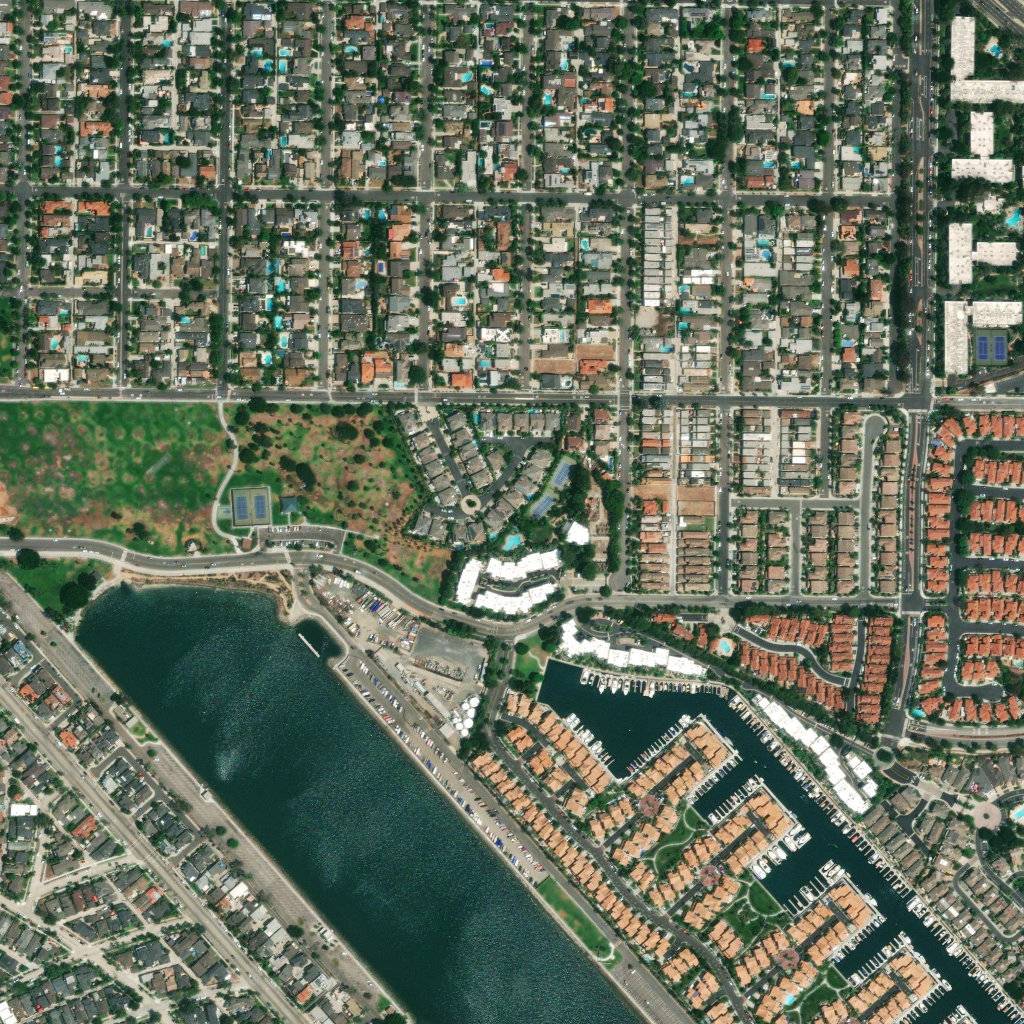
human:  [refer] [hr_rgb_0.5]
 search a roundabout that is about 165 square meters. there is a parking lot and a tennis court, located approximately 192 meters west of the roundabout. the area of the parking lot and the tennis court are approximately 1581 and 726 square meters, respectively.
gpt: <box>[[45, 48, 46, 50, 0]]</box>